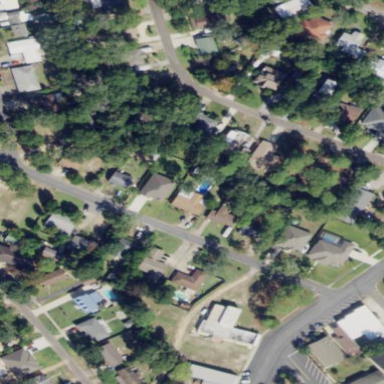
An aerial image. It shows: Residential area composed of single-family homes.